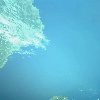
Label: water